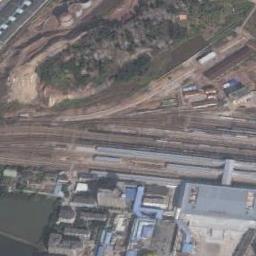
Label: railway_station